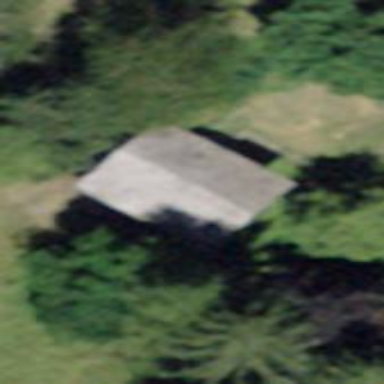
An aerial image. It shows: Shed building.